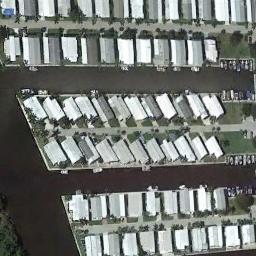
Label: residential